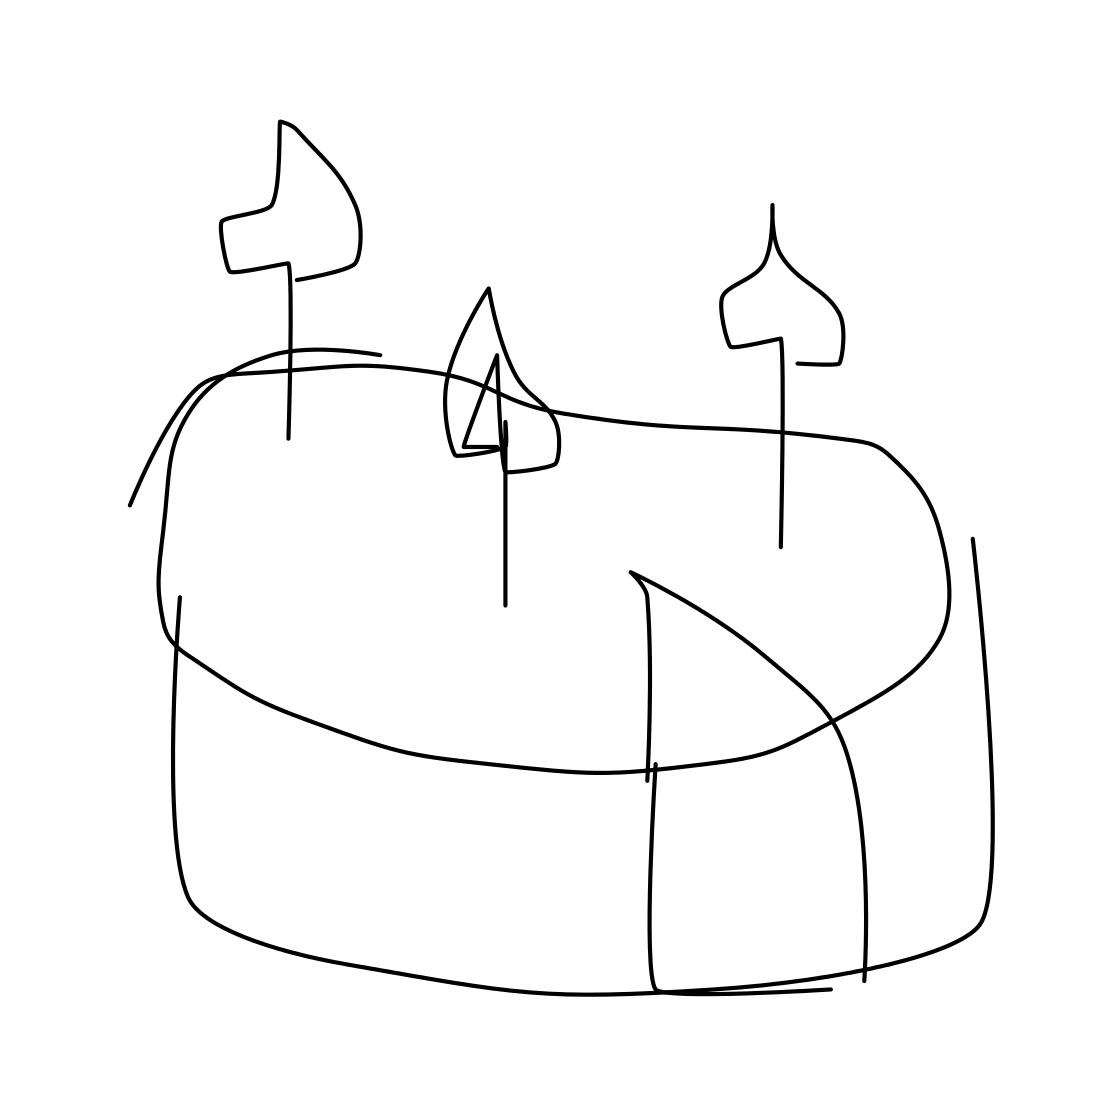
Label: cake